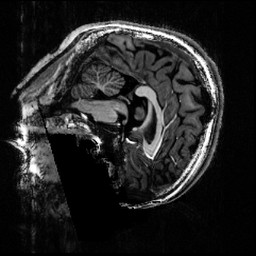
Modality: T1w
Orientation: sagittal
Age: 18
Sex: female